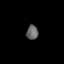
Tissue: lung
Cell type: Others
Senescence score: 0.2075
Nuclear area (px): 170
Mean DAPI intensity: 98.582